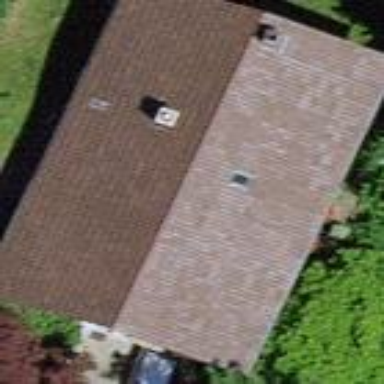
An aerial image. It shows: Residential building with gabled roof.